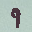
Label: 9